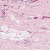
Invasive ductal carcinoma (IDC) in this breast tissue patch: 0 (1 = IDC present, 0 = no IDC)